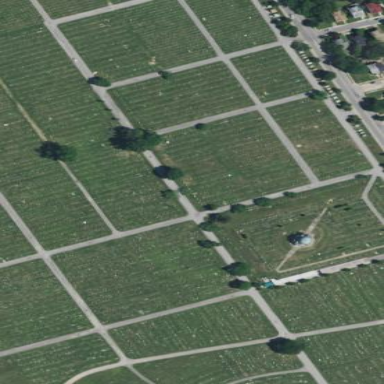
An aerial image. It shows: Cemetery.